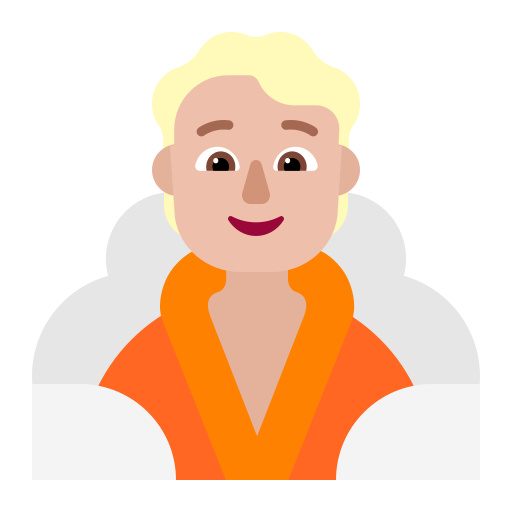
person in steamy room flat  light